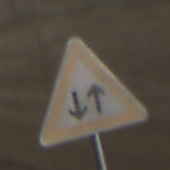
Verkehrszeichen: Gegenverkehr
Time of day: Midday
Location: Roofed (Tunnel)
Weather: NotSpecified
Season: NotSpecified
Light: Natural